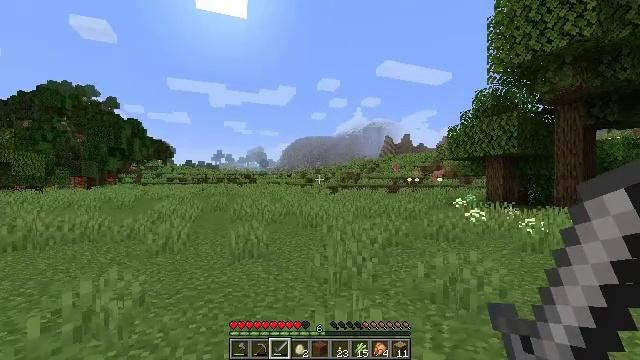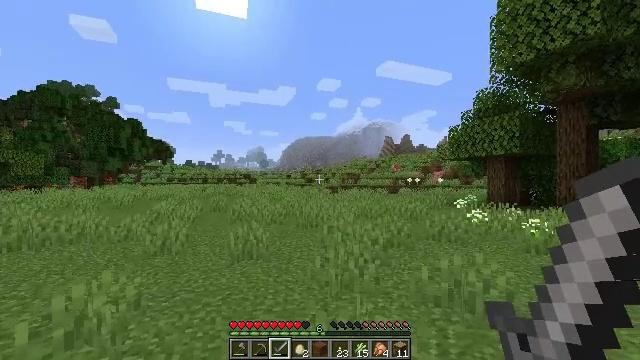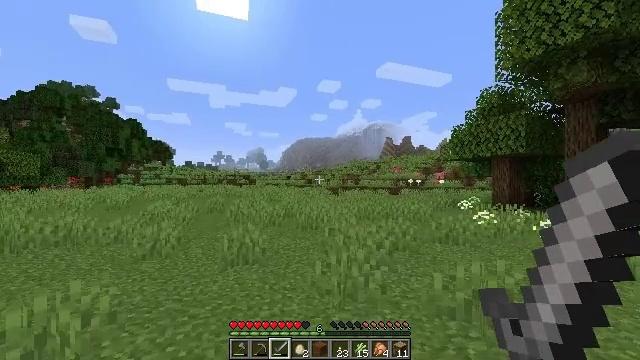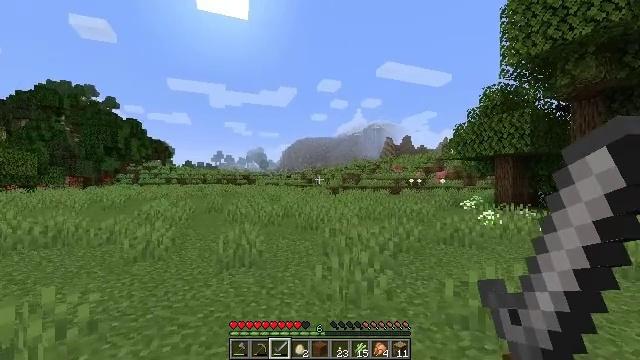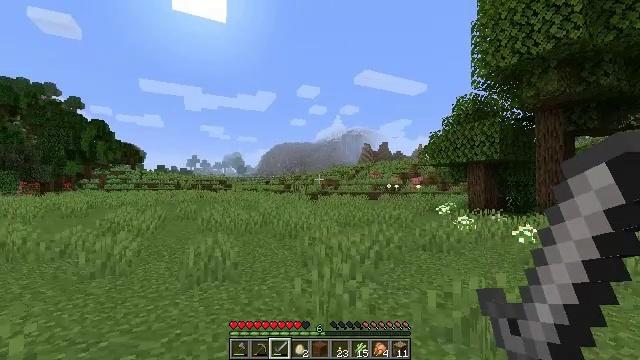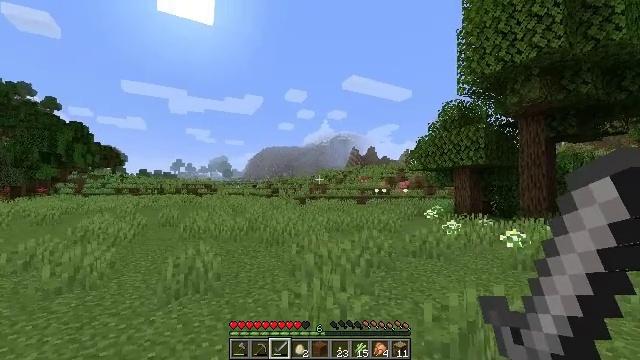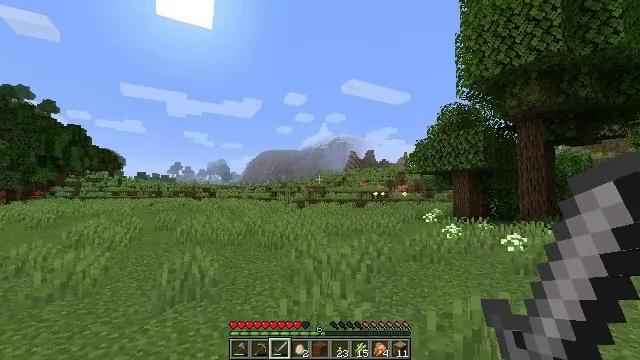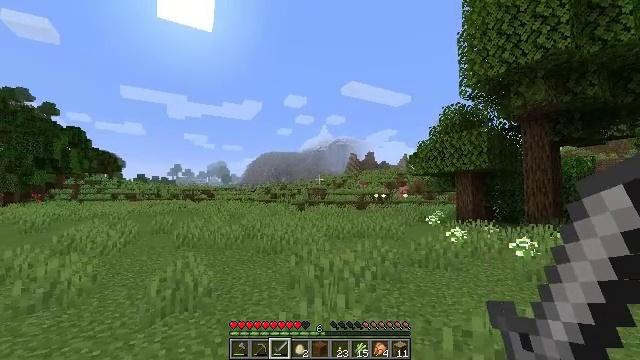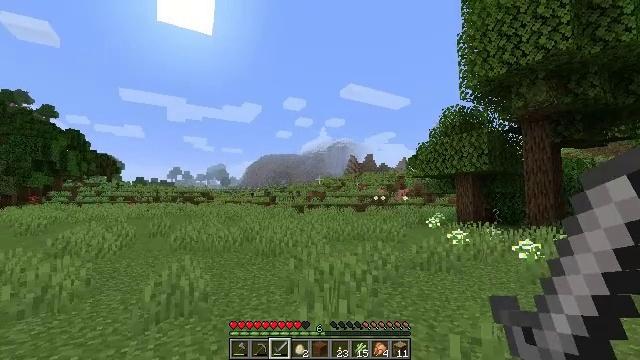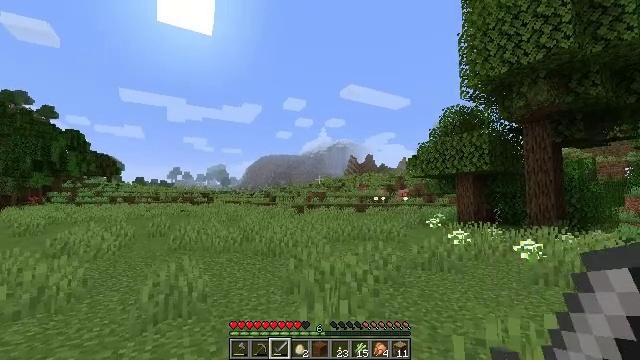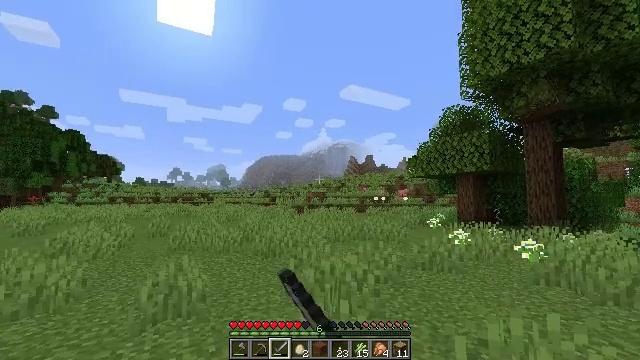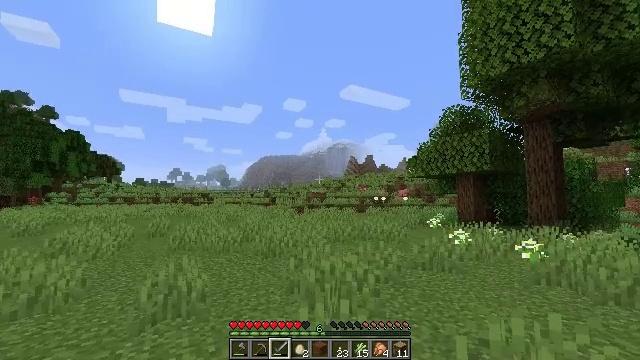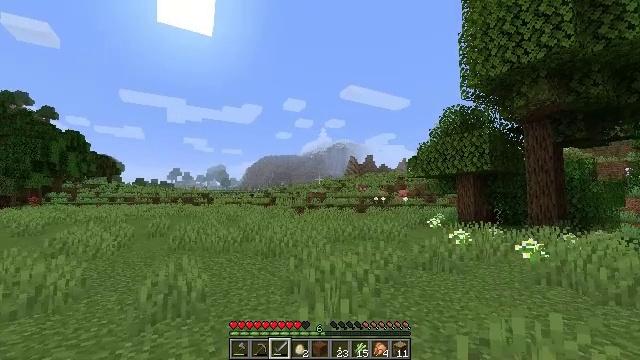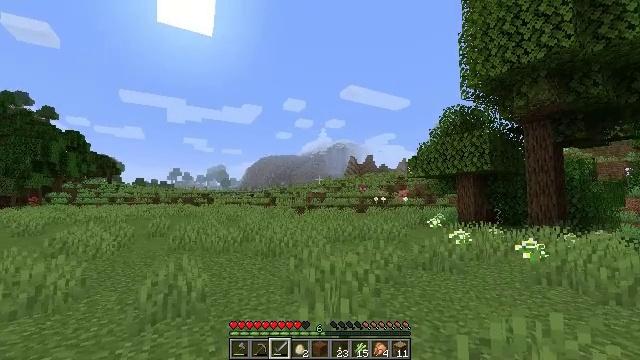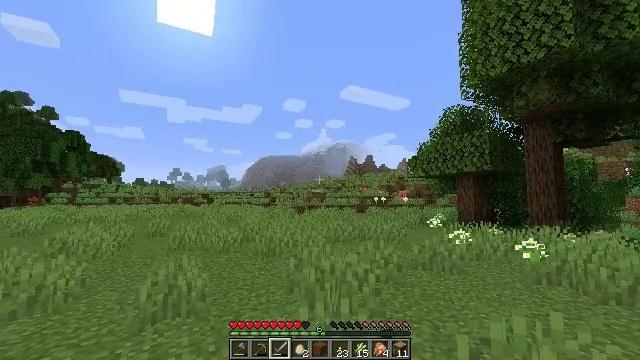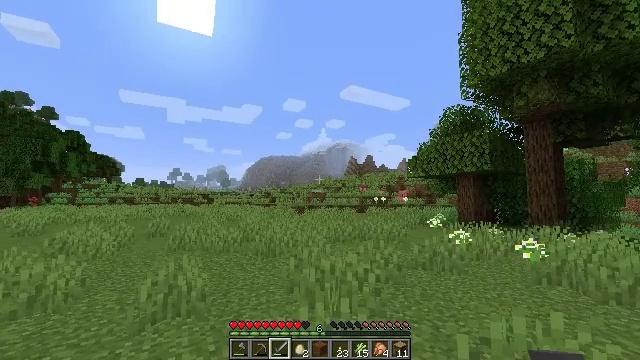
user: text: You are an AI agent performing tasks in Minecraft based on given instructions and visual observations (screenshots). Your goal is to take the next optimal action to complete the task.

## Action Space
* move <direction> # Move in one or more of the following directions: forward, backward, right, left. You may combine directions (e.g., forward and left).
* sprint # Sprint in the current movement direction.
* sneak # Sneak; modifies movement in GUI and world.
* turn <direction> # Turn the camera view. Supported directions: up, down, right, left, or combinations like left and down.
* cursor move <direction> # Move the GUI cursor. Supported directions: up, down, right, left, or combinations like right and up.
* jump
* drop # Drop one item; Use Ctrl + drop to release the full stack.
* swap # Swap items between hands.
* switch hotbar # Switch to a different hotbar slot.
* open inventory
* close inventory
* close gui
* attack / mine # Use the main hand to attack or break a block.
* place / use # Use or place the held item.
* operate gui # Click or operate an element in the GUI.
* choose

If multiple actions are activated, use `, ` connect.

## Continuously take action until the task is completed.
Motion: motion action
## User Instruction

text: Break the lilac plant.
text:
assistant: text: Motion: move forward
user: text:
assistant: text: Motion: move forward
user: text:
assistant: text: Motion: move forward
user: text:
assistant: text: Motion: move forward, turn right and up
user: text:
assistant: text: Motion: move forward, turn right and up
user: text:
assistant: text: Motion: move forward
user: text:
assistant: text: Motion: no_op
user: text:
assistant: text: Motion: no_op
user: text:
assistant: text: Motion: attack / mine
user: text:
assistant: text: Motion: attack / mine
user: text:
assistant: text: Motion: attack / mine
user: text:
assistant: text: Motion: attack / mine
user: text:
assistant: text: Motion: attack / mine
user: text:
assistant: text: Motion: attack / mine
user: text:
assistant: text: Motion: attack / mine
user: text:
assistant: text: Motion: no_op
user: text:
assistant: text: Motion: attack / mine
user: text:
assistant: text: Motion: attack / mine
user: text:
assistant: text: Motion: attack / mine
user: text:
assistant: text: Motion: attack / mine
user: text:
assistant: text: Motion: attack / mine
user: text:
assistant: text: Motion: attack / mine
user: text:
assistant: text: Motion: attack / mine
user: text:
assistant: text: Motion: no_op
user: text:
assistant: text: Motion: no_op
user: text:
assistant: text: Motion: no_op
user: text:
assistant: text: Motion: no_op
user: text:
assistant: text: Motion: no_op
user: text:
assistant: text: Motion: no_op
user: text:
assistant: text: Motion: no_op